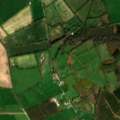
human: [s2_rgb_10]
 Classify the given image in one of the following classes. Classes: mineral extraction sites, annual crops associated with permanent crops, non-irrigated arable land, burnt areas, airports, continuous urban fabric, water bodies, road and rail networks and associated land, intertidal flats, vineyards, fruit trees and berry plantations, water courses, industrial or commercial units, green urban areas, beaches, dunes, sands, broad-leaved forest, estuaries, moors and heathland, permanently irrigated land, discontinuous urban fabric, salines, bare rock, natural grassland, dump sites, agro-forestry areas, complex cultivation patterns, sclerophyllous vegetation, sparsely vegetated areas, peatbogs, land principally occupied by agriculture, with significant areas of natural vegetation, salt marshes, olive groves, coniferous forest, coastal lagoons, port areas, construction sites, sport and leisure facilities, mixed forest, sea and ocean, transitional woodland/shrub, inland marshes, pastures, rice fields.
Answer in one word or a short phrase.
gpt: non-irrigated arable land, pastures, mixed forest